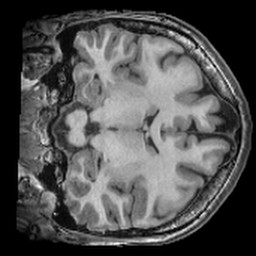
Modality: T1w
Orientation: coronal
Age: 21
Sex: female
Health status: ill
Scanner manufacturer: ge
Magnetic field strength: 3 T
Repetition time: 0.008164 s
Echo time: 0.003184 s